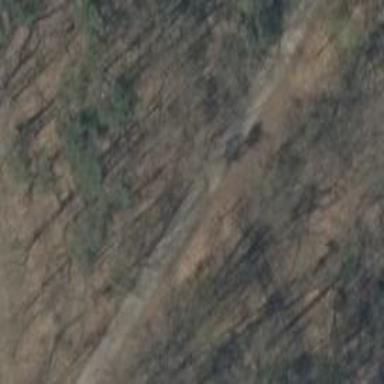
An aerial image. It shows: Gravel track with grade 2 quality.